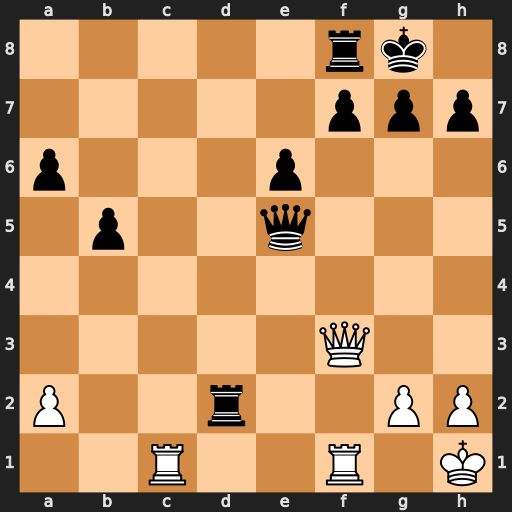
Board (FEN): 5rk1/5ppp/p3p3/1p2q3/8/5Q2/P2r2PP/2R2R1K
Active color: w
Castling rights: -
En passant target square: -
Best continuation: Qxf7+ Rxf7 Rc8+ Rd8 Rxd8+ Rf8 Rfxf8#